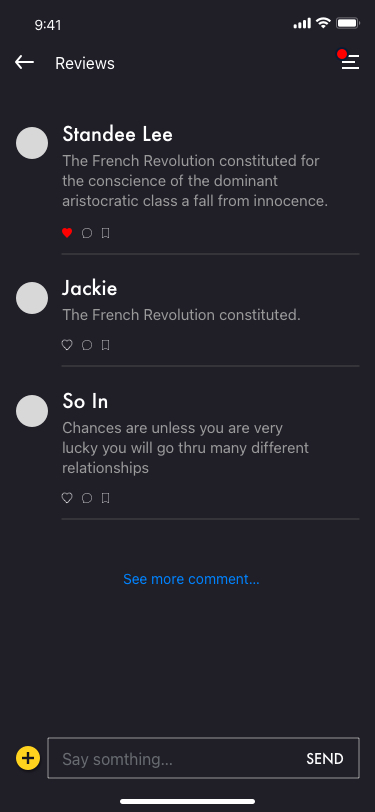
Text in this UI design:
Say somthing…
See more comment…
SEND
So In
Chances are unless you are very lucky you will go thru many different relationships
Jackie
The French Revolution constituted.
Standee Lee
The French Revolution constituted for the conscience of the dominant aristocratic class a fall from innocence.
9:41
Reviews